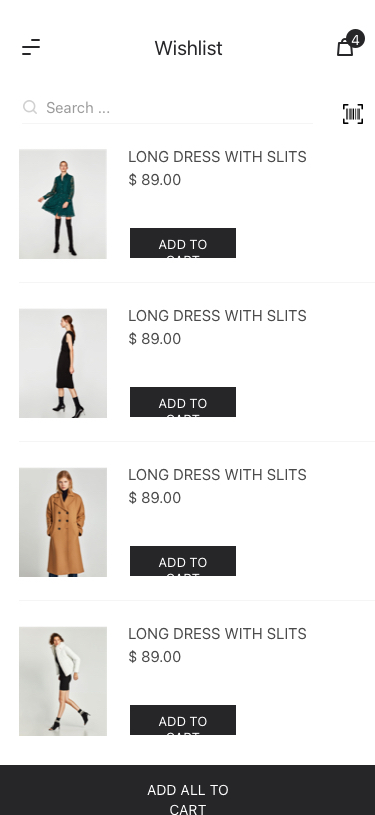
Text in this UI design:
Add all to cart
Wishlist
4
Search ...
LONG DRESS WITH SLITS
$ 89.00
Add to cart
LONG DRESS WITH SLITS
$ 89.00
Add to cart
LONG DRESS WITH SLITS
$ 89.00
Add to cart
LONG DRESS WITH SLITS
$ 89.00
Add to cart